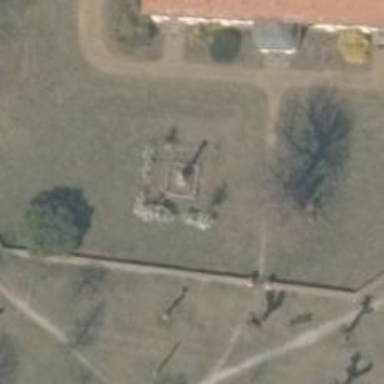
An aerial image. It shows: Historic memorial.